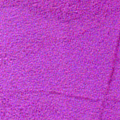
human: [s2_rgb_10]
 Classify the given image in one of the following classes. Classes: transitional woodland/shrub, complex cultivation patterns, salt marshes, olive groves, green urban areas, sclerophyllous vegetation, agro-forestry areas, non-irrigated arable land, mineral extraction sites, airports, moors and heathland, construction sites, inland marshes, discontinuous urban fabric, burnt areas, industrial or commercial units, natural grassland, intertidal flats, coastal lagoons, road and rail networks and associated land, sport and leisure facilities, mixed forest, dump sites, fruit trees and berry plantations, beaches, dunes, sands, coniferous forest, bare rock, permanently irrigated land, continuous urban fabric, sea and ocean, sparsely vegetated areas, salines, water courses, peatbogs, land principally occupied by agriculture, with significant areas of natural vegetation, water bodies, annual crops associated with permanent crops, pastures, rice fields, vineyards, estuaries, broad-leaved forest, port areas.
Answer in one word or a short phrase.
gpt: sea and ocean